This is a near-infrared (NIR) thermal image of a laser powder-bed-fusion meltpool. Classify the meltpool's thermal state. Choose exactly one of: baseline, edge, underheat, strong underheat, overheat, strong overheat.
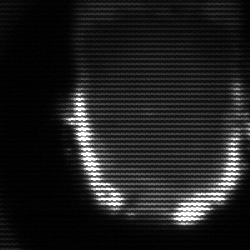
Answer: strong underheat